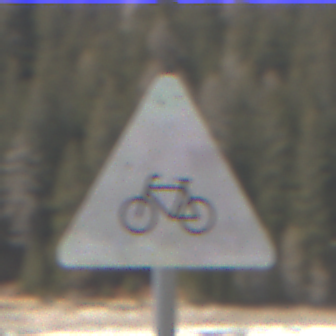
Verkehrszeichen: RadverkehrRechts
Umgebung: Outdoor, Nature
Tageszeit: Midday
Wetter: PartlyCloudy
Licht: Natural
Jahreszeit: NotSpecified
Kontrast: HighContrast